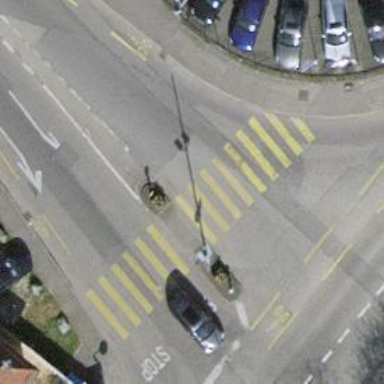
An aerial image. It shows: Asphalt tertiary road with bus lane on the left and cycle lane for sharing with buses on the left as well.